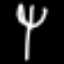
Label: fork